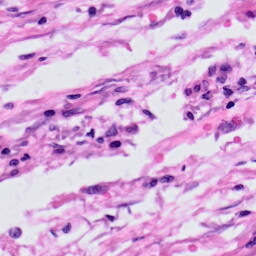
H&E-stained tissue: Skin